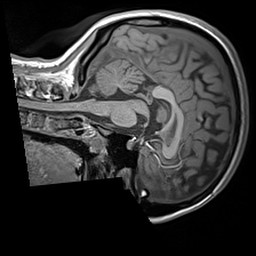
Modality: T1w
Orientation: sagittal
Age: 23
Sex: female
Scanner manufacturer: siemens
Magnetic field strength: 3 T
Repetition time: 1.6 s
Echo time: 0.00236 s